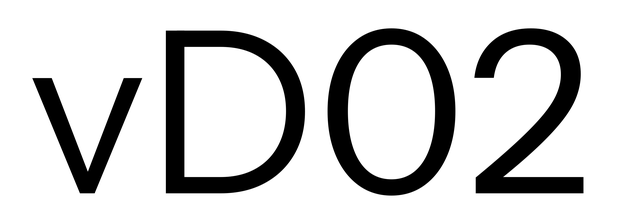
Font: InstrumentSans_Regular